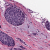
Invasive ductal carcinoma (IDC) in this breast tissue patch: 1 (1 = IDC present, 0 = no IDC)